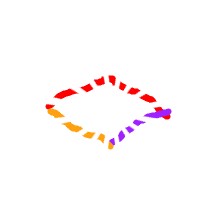
Shape: rhombus